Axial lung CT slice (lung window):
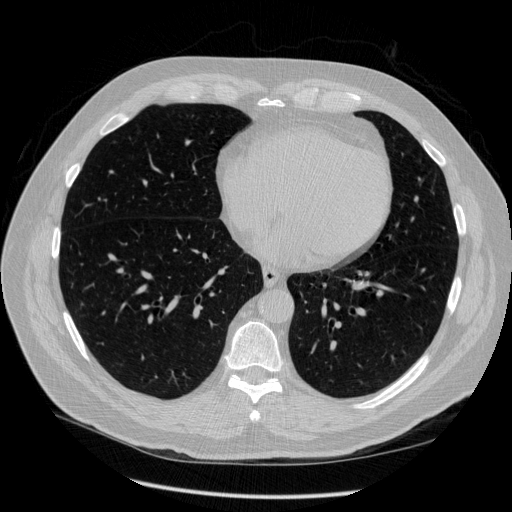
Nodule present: no